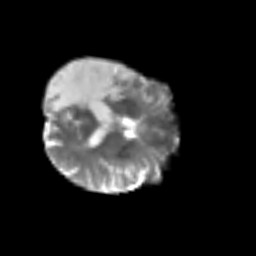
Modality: T2w
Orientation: axial
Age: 58
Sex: male
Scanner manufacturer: siemens
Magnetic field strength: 3 T
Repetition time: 3.2 s
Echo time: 0.081 s